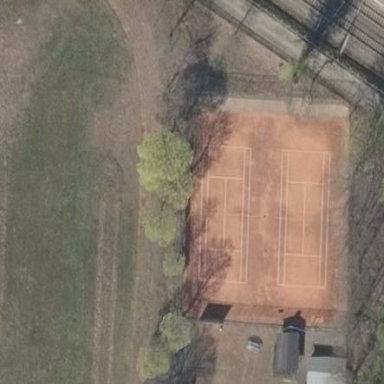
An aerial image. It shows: Tennis court in leisure pitch.